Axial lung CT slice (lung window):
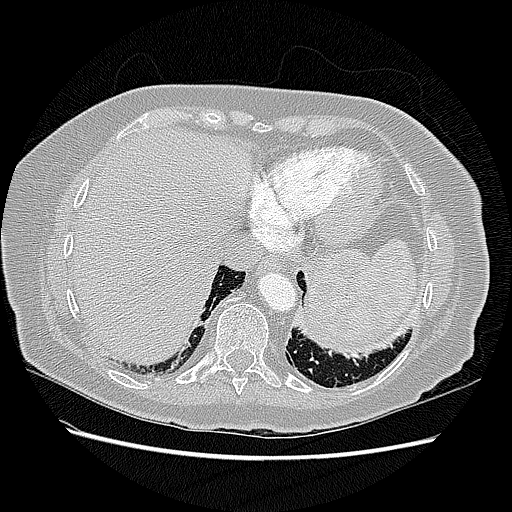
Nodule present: no